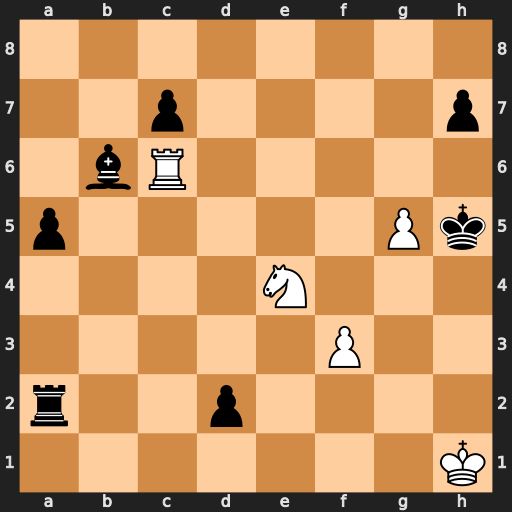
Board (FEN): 8/2p4p/1bR5/p5Pk/4N3/5P2/r2p4/7K
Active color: w
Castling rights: -
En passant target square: -
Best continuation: Rh6#